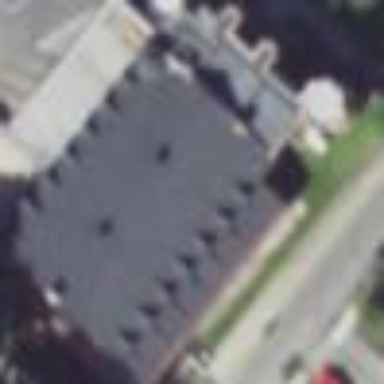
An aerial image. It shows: Historic building serving as hotel.